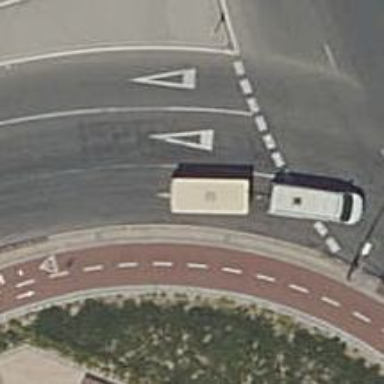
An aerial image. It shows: Road with "give way" sign.